Question: I've been working on this for a while but can't quite figure it out. Basically it's a color mixing program with multiple radio buttons, the problem is when blue1 and blue 2 are both selected the formbackground is supposed to change to blue. It changes to purple because of the code below it. Is there anyway to prioritize code via like the try/finally, OrElse statements here?
'''
public partial class Form1 : Form
{
public Form1()
{
InitializeComponent();
}
private void mixrButton_Click(object sender, EventArgs e)
{
if (red1.Checked && red2.Checked)
{
this.BackColor = Color.Red;
}
if (blue1.Checked && blue2.Checked)
{
this.BackColor = Color.Blue;
}
if (yellow1.Checked && yellow2.Checked)
{
this.BackColor = Color.Yellow;
}
if ((red1.Checked || blue1.Checked) && (red2.Checked || blue2.Checked))
{
this.BackColor = Color.Purple;
}
if ((red1.Checked || yellow1.Checked) && (red2.Checked || yellow2.Checked))
{
this.BackColor = Color.Orange;
}
if ((blue1.Checked || blue2.Checked) && (yellow1.Checked || yellow2.Checked))
{
this.BackColor = Color.Green;
}
}
private void clear_Click(object sender, EventArgs e)
{
this.BackColor = SystemColors.Control;
}
}
'''

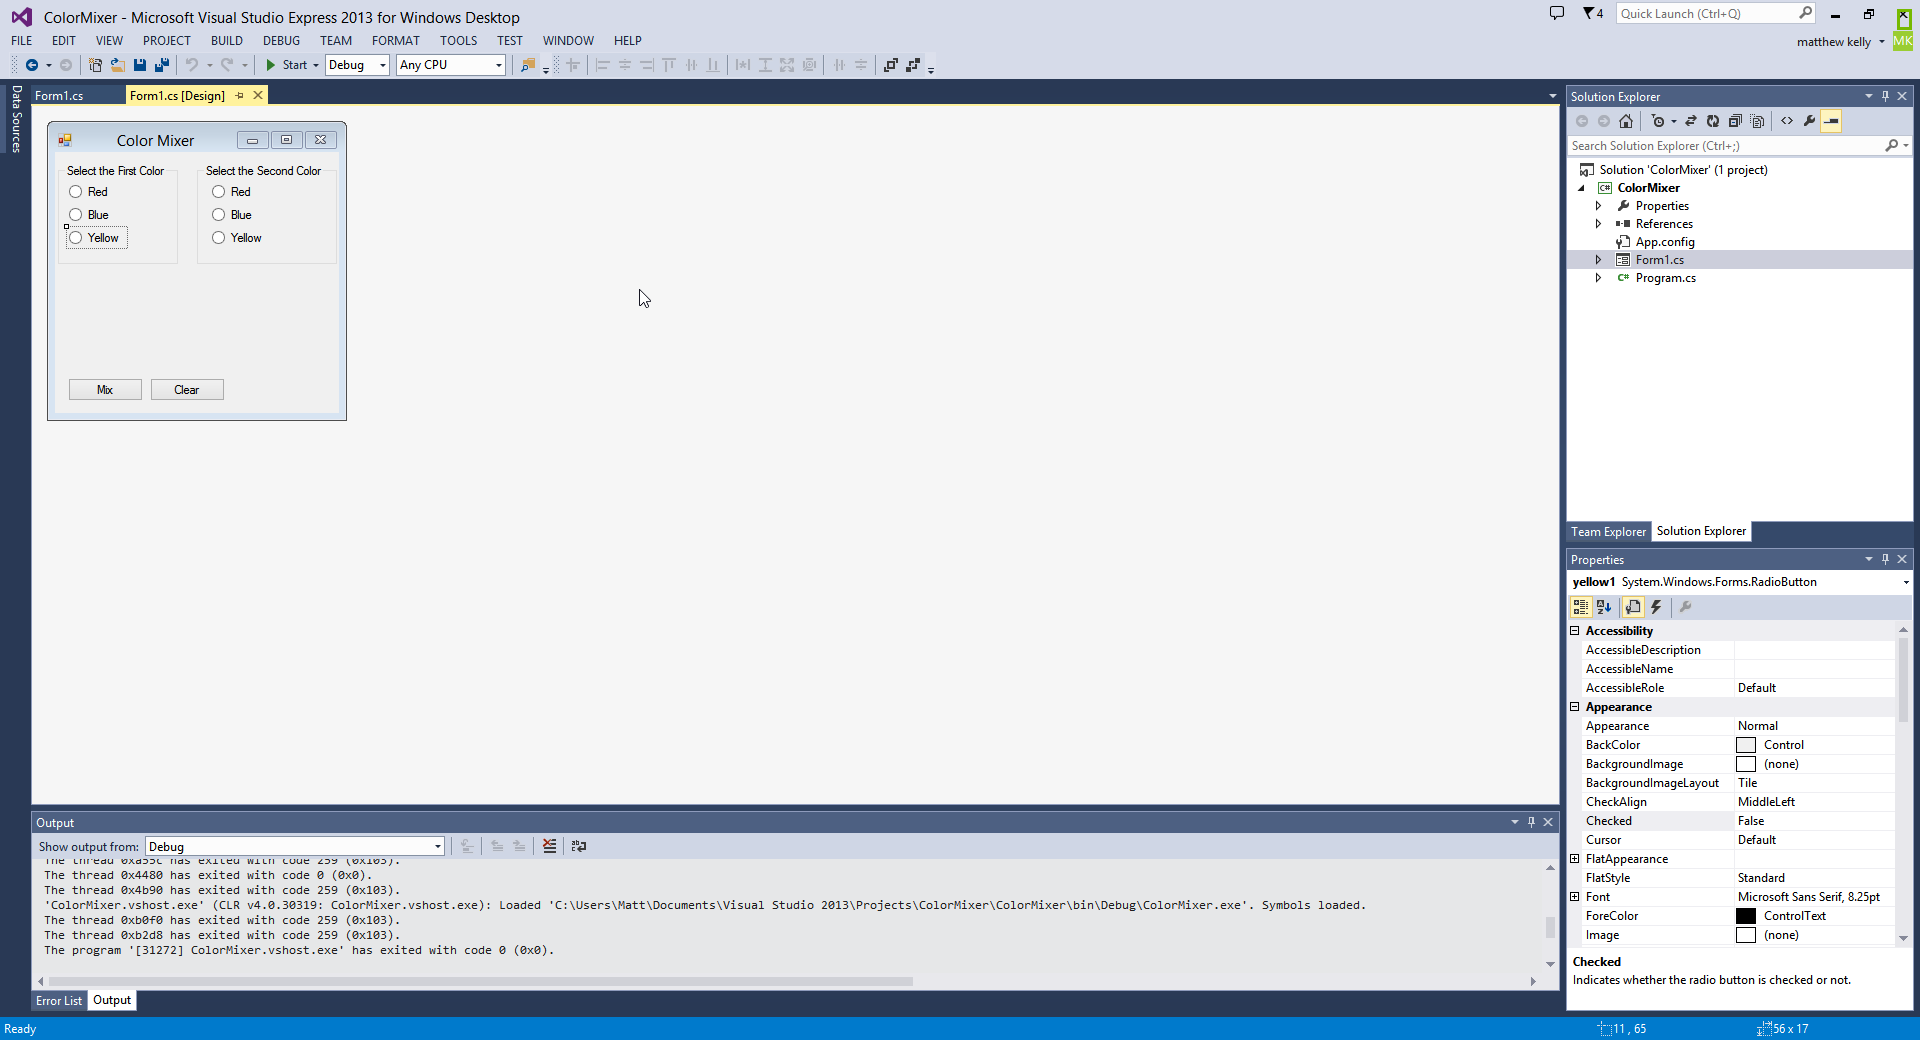
Answer: Your main problems here are:
- - 'Purple'
Here, even if you did not use 'else' statement, you should have blue, but you are saying that it will be Purple 'if ((red1.Checked || blue1.Checked) && (red2.Checked || blue2.Checked))' that is to say if
- - - -
Here is a possible implementation of the color you want:
'''
private void mixrButton_Click(object sender, EventArgs e)
{
if (red1.Checked && red2.Checked)
{
this.BackColor = Color.Red;
}
else if (blue1.Checked && blue2.Checked)
{
this.BackColor = Color.Blue;
}
else if (yellow1.Checked && yellow2.Checked)
{
this.BackColor = Color.Yellow;
}
else if ((red1.Checked && blue2.Checked) || (blue1.Checked && red2.Checked))
{
this.BackColor = Color.Purple;
}
else if ((red1.Checked && yellow2.Checked) || (yellow1.Checked && red2.Checked))
{
this.BackColor = Color.Orange;
}
else if ((blue1.Checked && yellow2.Checked) || (yellow1.Checked && blue2.Checked))
{
this.BackColor = Color.Green;
}
}
'''
You could also create a function returning the Backcolor and use 'if' and 'return', or use an approach using the 1st color then the 2nd one